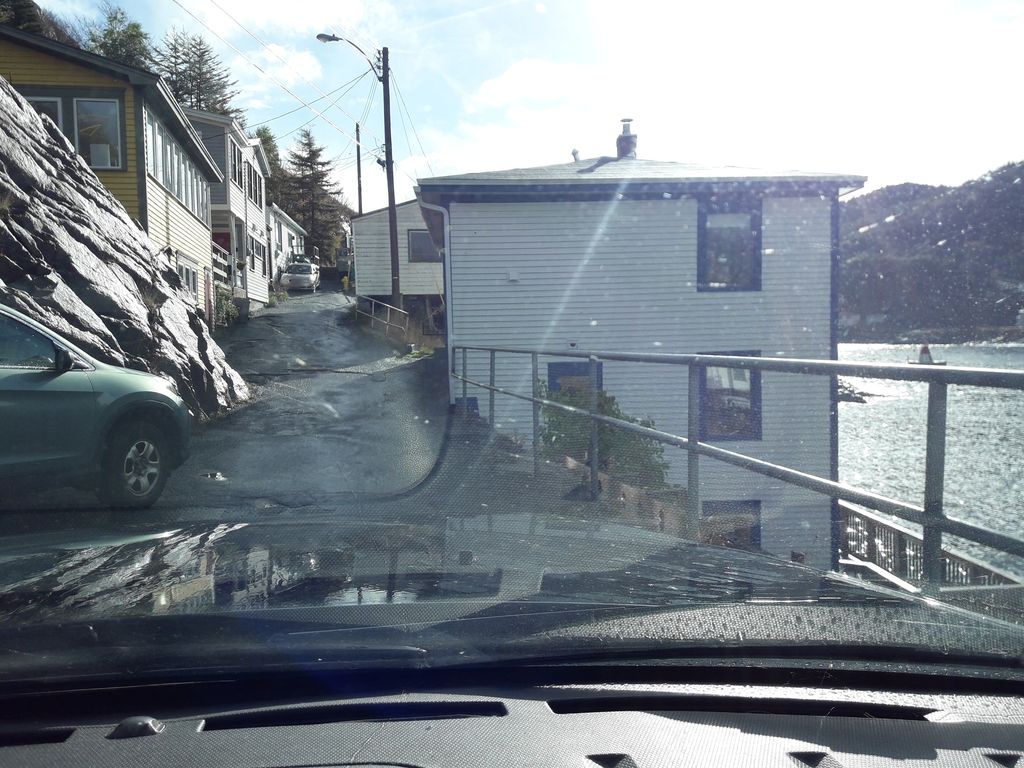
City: st_johns